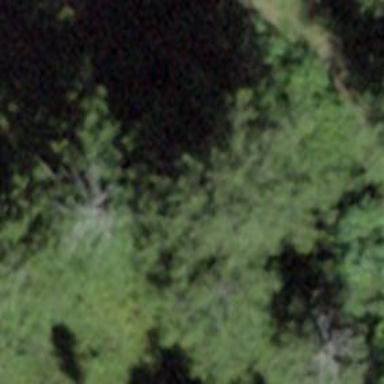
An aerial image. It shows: Single tag "natural: tree."